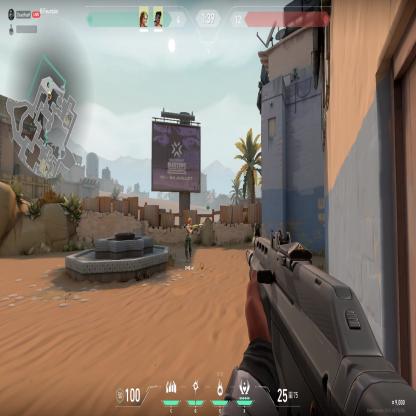
Label: teammate